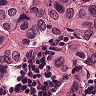
Metastatic tissue present: yes